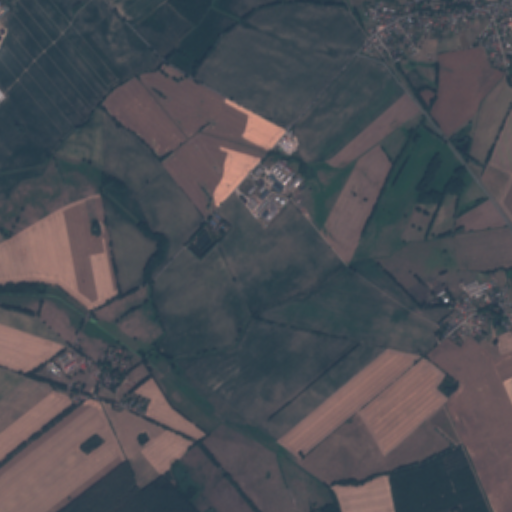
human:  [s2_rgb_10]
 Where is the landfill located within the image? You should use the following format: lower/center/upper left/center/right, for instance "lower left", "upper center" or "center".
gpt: The landfill is located in the upper right of the image.
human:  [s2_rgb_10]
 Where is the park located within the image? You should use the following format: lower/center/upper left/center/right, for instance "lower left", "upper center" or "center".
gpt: The park is located in the upper right of the image.
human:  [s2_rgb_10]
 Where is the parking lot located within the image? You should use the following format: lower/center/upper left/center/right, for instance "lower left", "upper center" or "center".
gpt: The parking lot is located in the upper right of the image.
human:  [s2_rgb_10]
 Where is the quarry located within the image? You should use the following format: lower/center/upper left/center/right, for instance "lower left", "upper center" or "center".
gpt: There is no quarry in the image.